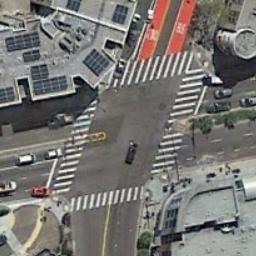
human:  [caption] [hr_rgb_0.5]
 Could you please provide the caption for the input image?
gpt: A tilted intersection with normal traffic is between some buildings .

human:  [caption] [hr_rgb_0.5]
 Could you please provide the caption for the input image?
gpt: There are only a few cars at the intersection .

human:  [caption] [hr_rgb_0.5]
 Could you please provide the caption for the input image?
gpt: There are several moving vehicles on the road at the intersection, With many buildings and some trees around the intersection .

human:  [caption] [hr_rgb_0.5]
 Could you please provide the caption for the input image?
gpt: There are many buildings of different shapes and sizes beside the intersection .

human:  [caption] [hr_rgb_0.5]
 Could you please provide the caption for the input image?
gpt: There are two gray buildings beside the intersection .